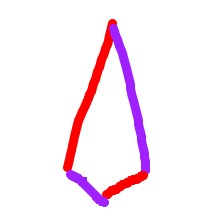
Shape: kite